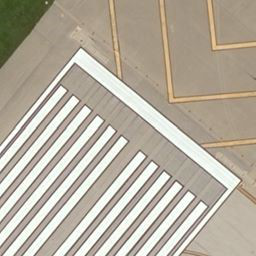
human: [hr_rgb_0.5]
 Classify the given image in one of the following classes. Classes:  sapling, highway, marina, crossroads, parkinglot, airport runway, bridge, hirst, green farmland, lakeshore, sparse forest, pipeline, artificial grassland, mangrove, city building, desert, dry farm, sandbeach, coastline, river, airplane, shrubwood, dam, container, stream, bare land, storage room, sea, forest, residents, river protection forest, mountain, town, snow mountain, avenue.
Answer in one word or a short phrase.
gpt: airport runway